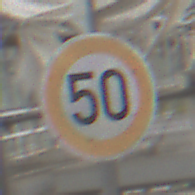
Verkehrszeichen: Geschwindigkeit50
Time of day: Midday
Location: Roofed (Special)
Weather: Overcast
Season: NotSpecified
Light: Natural